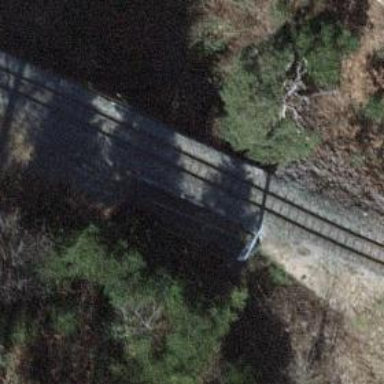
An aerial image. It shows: Railway crossing.